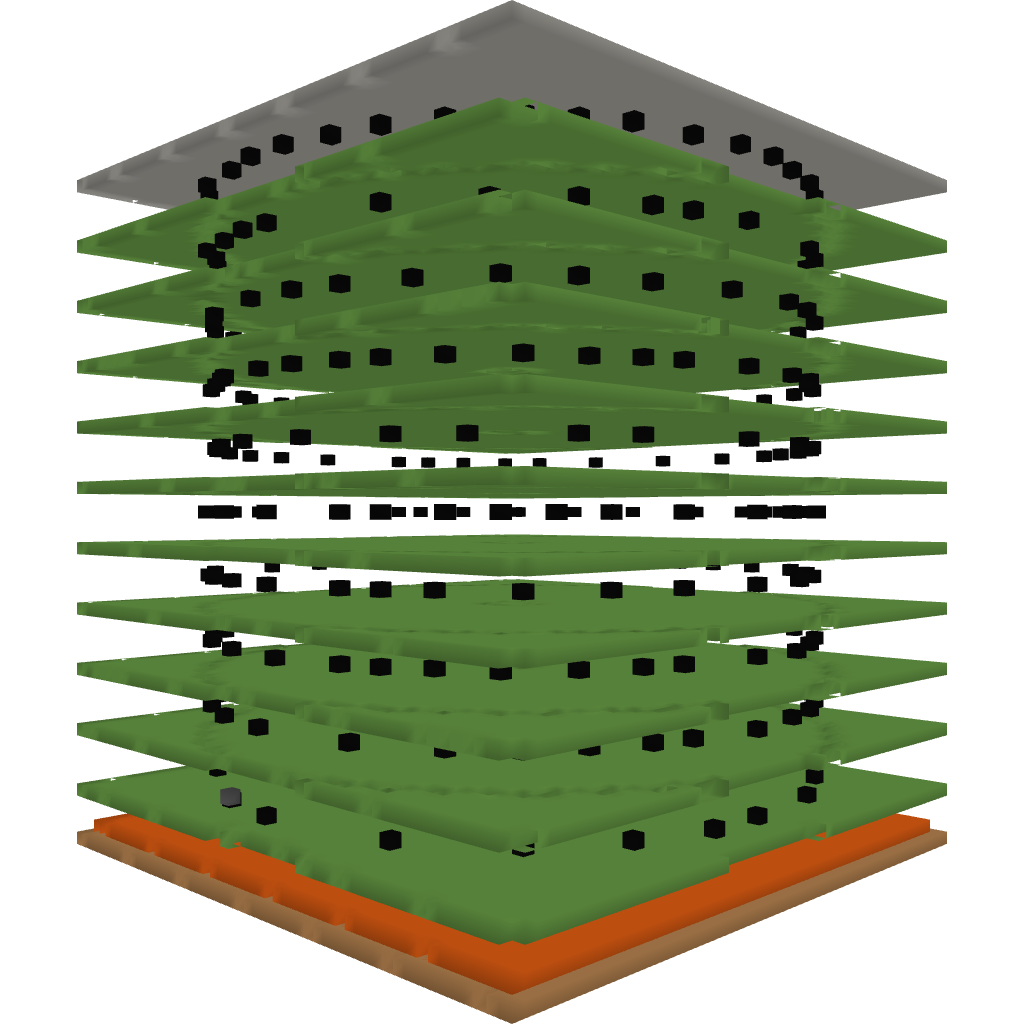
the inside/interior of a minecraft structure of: Super Spleef arena